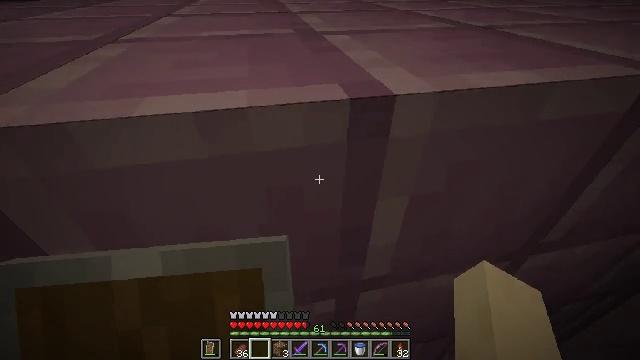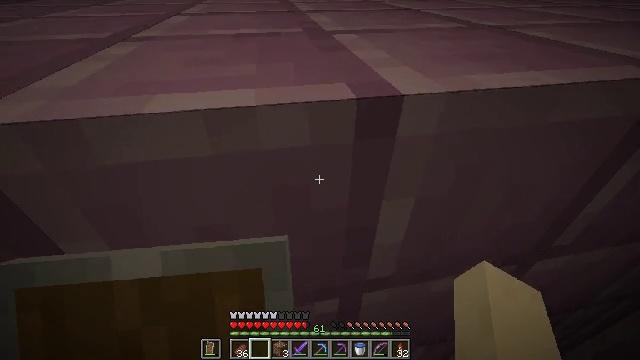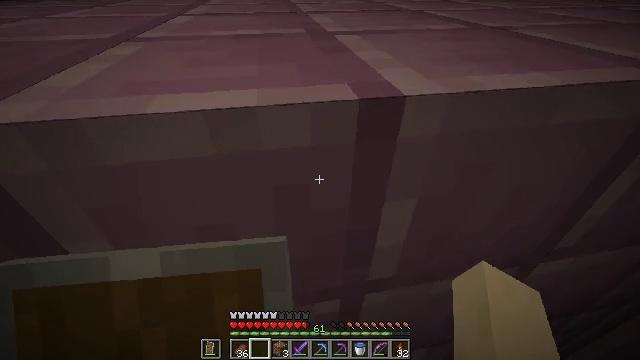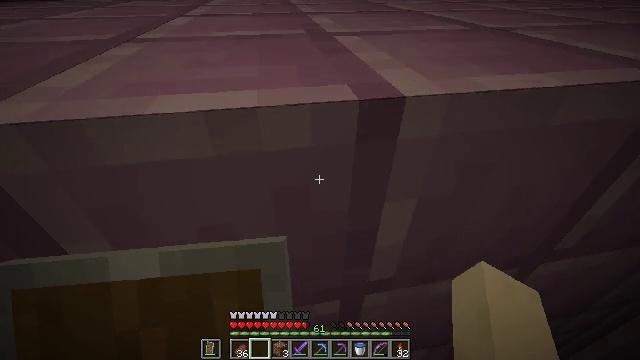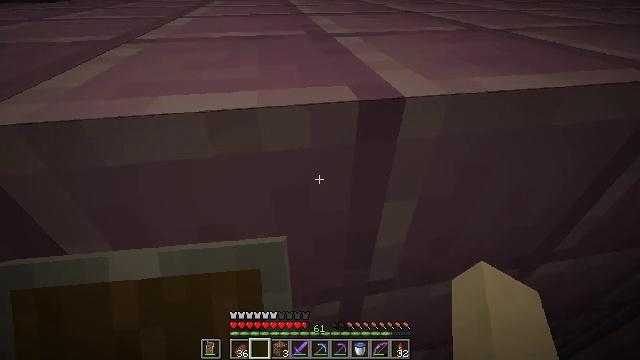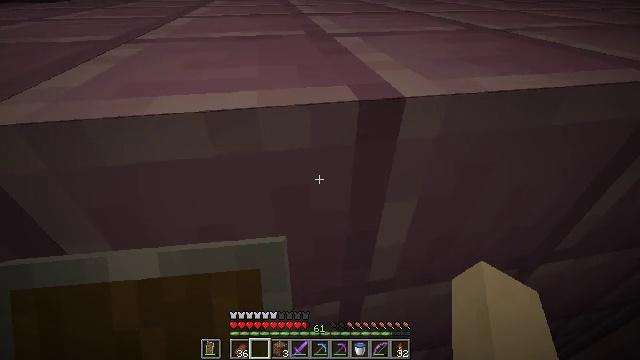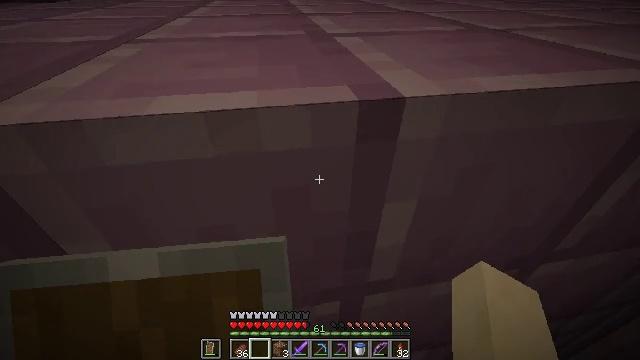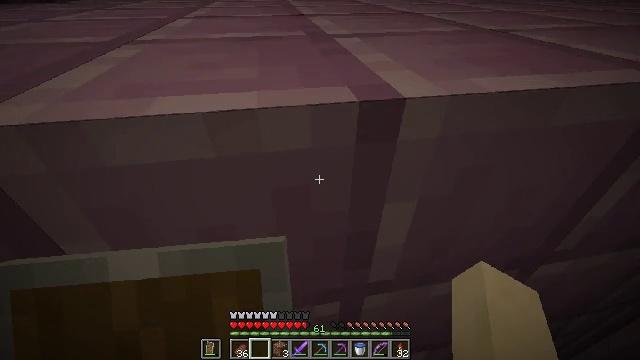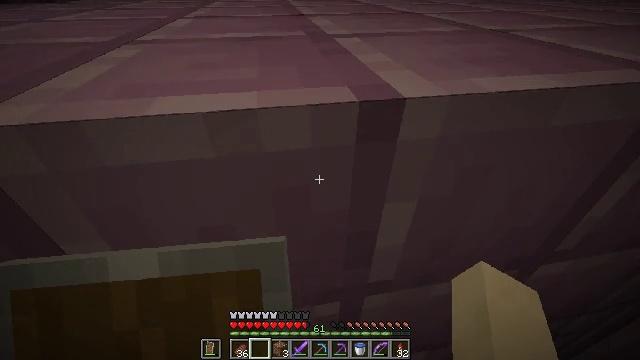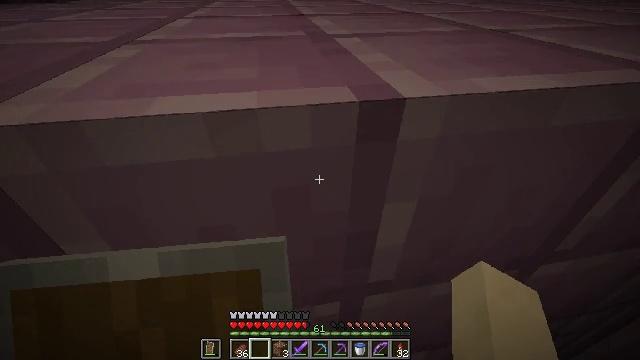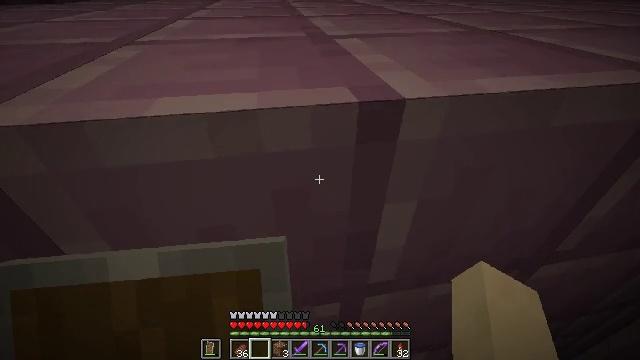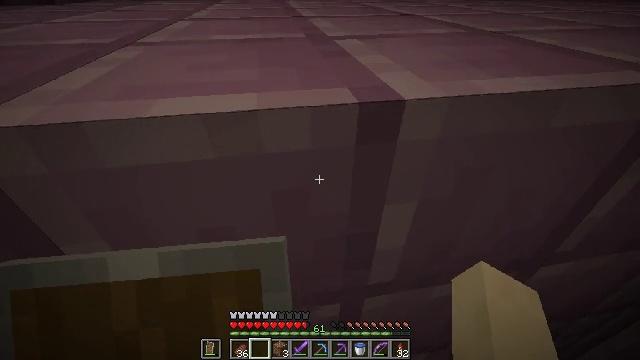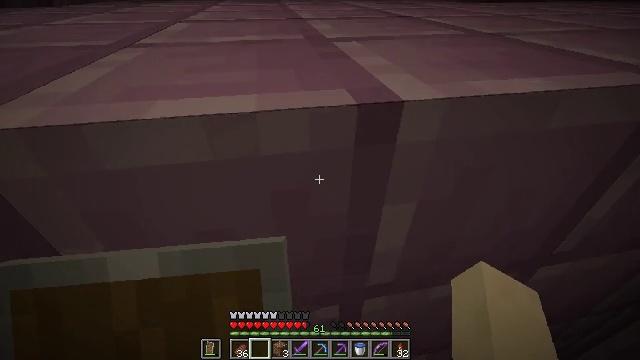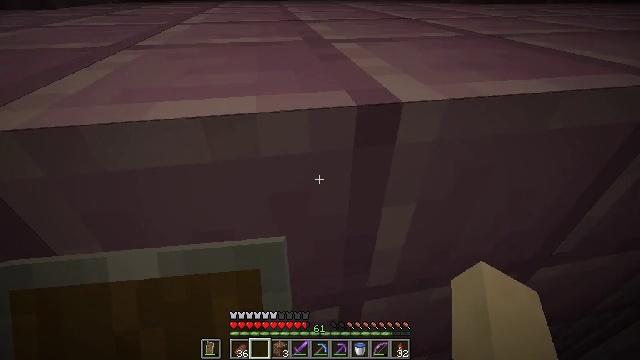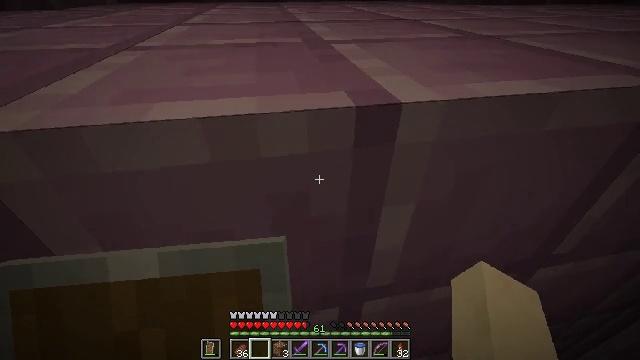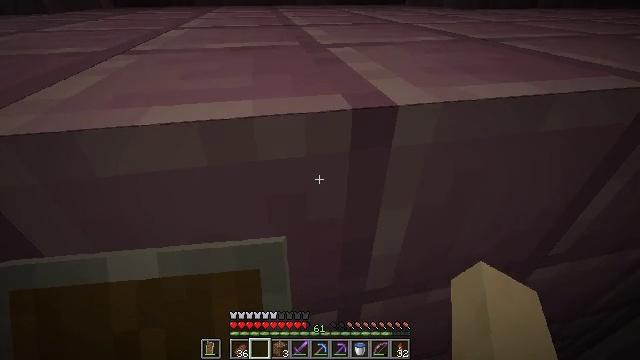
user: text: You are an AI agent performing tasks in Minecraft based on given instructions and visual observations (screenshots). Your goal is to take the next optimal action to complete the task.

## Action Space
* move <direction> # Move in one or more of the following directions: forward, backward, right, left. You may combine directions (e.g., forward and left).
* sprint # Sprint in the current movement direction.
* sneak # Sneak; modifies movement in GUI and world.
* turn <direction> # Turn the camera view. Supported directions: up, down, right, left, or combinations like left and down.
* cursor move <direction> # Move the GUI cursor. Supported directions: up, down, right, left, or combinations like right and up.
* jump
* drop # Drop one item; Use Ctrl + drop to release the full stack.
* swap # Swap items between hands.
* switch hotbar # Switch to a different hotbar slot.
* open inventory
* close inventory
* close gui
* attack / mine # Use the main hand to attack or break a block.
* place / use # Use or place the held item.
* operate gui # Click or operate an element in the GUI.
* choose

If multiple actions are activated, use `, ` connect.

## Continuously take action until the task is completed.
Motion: motion action
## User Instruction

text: Attack the purpur block to obtain it.
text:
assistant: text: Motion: turn left
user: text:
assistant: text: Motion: no_op
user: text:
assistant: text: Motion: no_op
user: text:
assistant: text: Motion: no_op
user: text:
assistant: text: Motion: no_op
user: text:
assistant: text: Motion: no_op
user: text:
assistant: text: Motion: no_op
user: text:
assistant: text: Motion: no_op
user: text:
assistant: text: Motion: no_op
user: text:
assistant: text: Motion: no_op
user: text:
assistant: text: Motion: no_op
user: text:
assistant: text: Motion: no_op
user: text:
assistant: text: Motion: no_op
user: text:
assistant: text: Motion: no_op
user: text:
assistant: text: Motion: no_op
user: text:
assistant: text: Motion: no_op
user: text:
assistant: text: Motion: no_op
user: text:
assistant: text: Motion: no_op
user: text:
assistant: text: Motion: no_op
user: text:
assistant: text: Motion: no_op
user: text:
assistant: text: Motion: no_op
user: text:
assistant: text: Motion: no_op
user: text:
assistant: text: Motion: no_op
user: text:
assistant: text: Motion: no_op
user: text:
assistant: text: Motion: no_op
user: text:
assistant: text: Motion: no_op
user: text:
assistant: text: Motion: no_op
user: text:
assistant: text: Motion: no_op
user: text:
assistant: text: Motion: no_op
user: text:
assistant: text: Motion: no_op